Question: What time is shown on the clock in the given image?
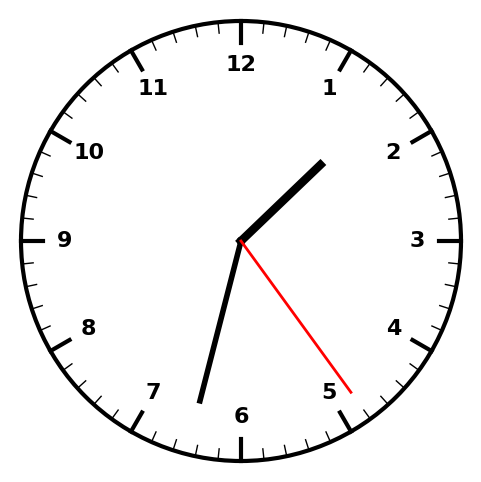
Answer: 01:32:24